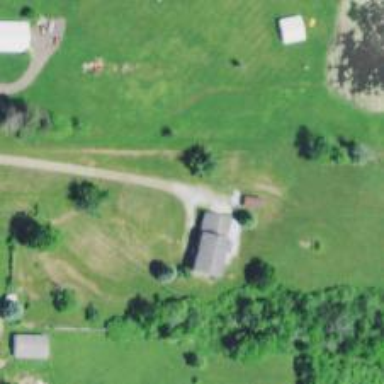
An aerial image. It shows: Driveway.